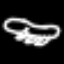
Label: frog